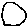
Label: circle